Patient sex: F
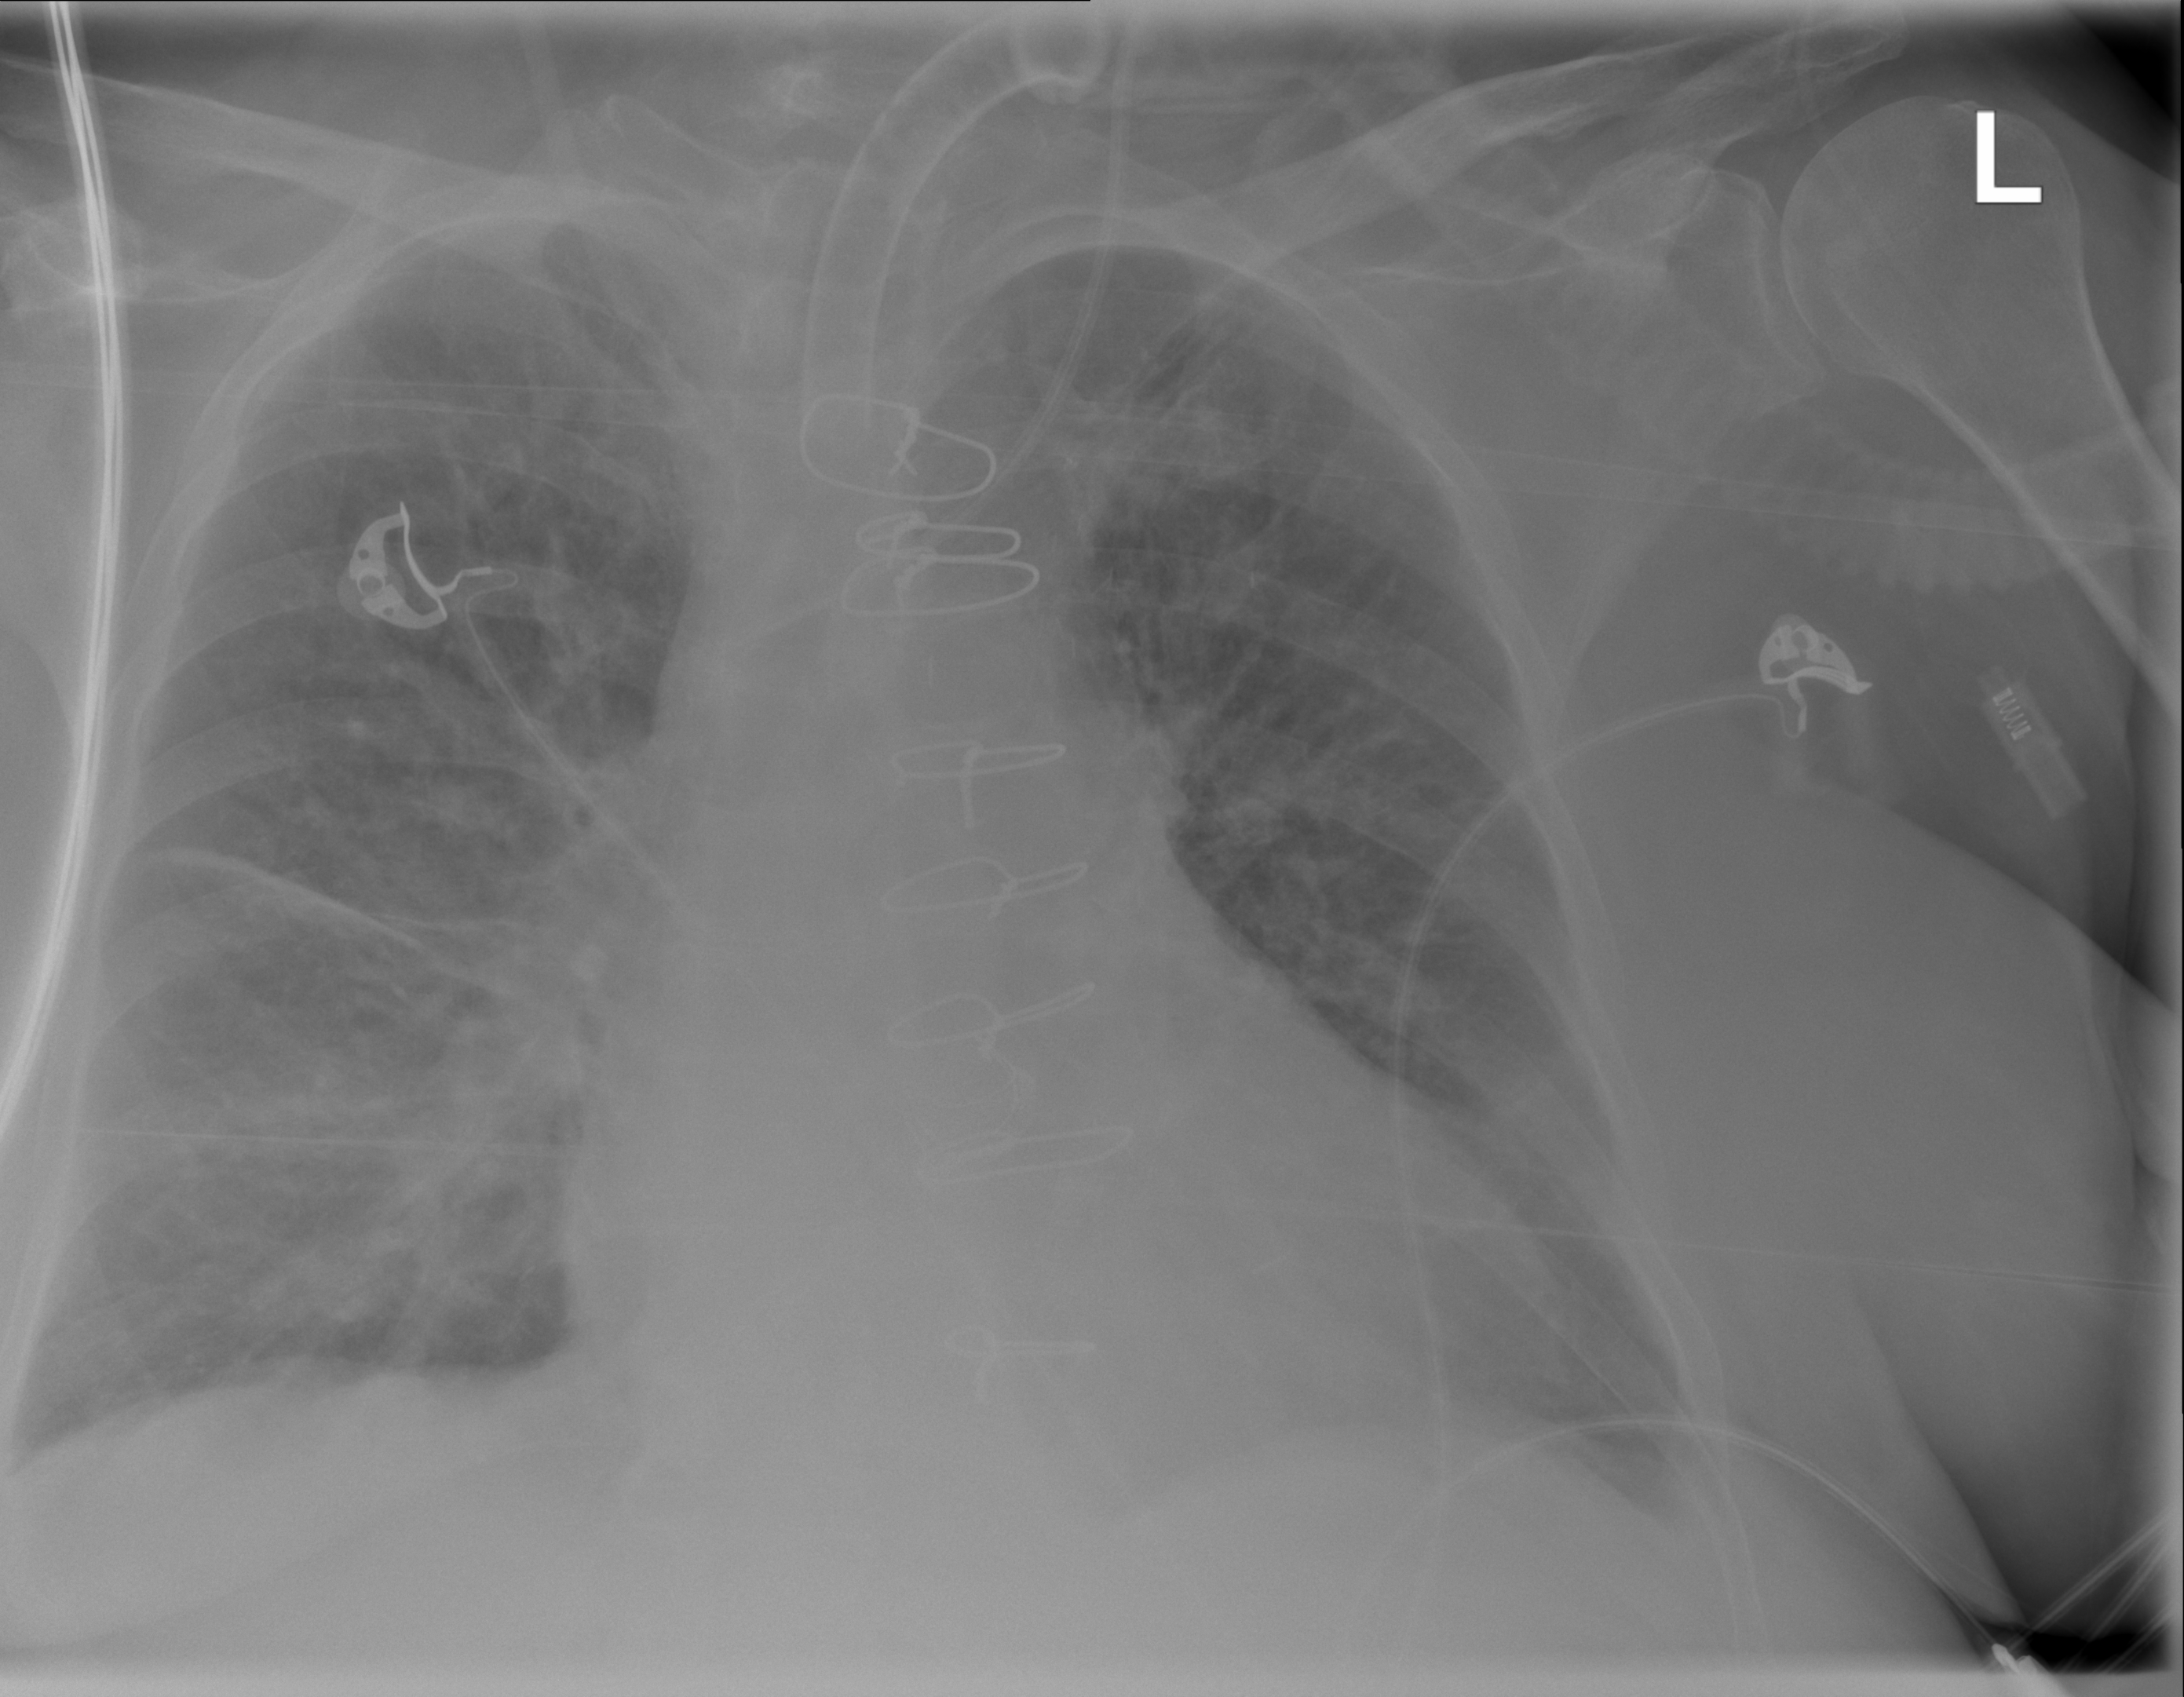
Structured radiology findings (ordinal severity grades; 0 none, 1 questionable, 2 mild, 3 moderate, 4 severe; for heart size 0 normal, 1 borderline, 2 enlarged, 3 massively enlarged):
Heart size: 2
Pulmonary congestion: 2
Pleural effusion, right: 2
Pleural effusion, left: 2
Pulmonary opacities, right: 0
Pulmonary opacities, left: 0
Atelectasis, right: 2
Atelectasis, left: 2